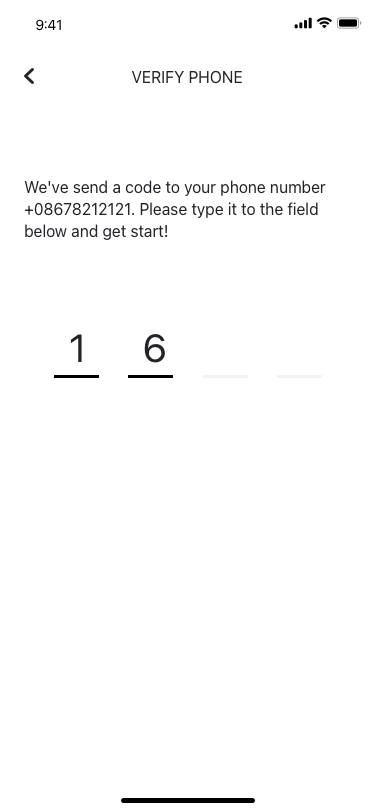
Text in this UI design:
We've send a code to your phone number +08678212121. Please type it to the field below and get start!
1
6
VERIFY PHONE